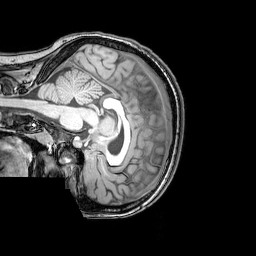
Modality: T1w
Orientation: sagittal
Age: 24
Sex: female
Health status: healthy
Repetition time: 0.081 s
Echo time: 0.037 s